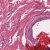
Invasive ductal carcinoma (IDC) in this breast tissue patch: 0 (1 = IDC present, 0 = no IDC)